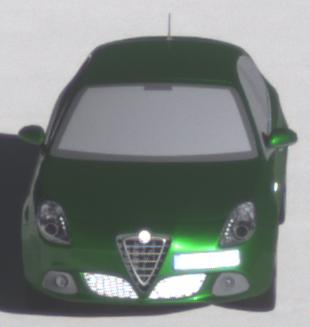
Make: Alfa Romeo
Model: Giulietta 1.4 TB 16V
Detailed model: Giulietta (940)
Model produced from: 2010/05
Model produced until: 2013/03
Doors: 5
Color: green
Road condition: dry road
Daytime: morning or afternoon
Contrast: high contrast